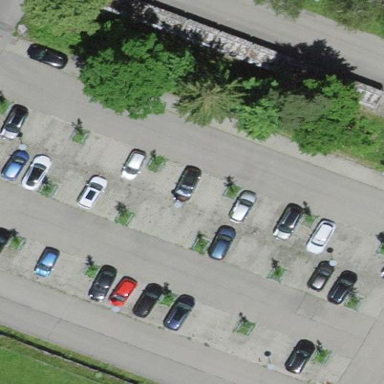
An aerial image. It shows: Parking area with surface.